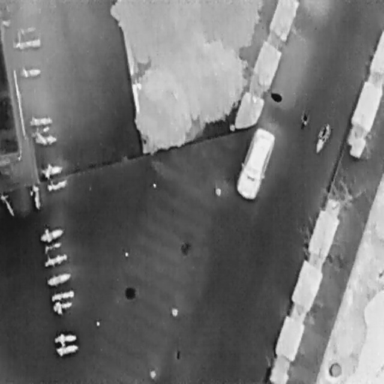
There are 20 objects shown in the infrared image, including 18 Bicycles, a Person, and a Car.